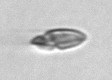
Label: Katodinium_or_Torodinium